Aerial crown-view tile of a tropical tree (Barro Colorado Island, Panama), acquired 20250616:
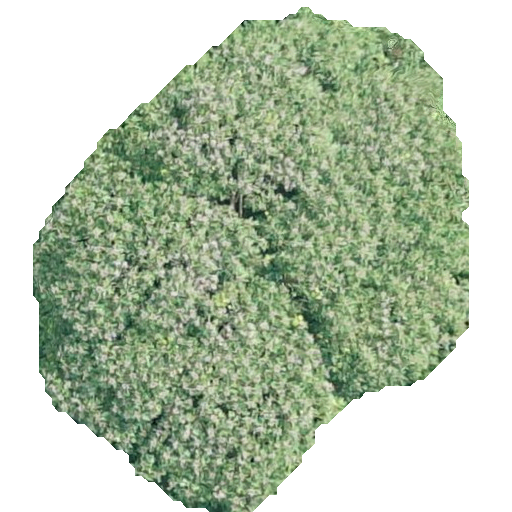
Species: Dipteryx oleifera
GBIF accepted scientific name: Dipteryx oleifera
Crown area: 226.329 m²